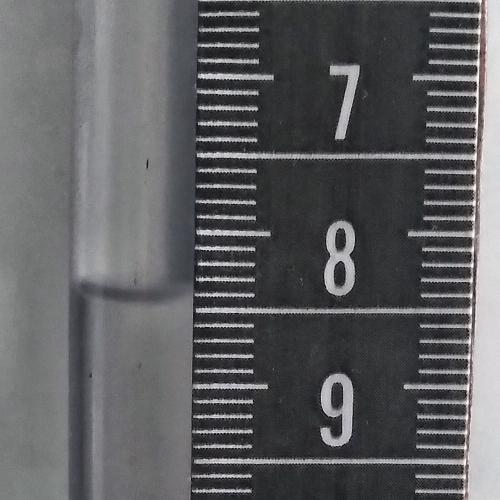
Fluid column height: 8.4 cm